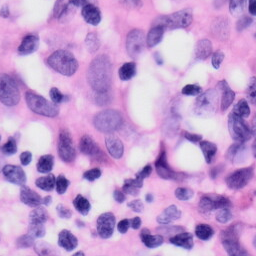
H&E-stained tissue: Skin